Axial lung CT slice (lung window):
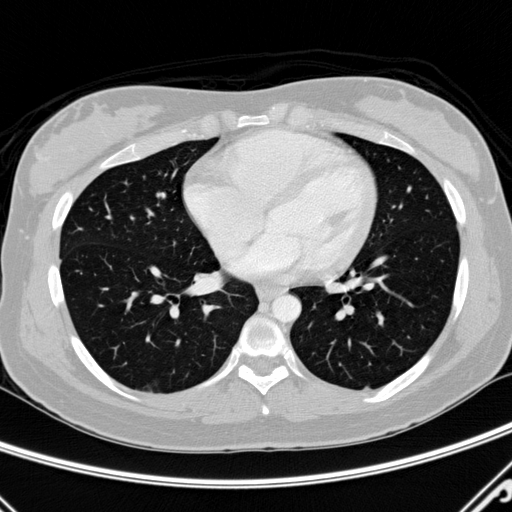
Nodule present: no